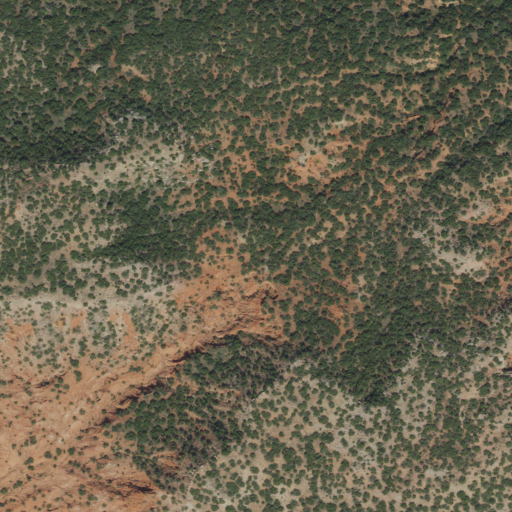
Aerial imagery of gap in Texas named Wagon Wheel Gap containing evergreen forest, shrub, and grassland